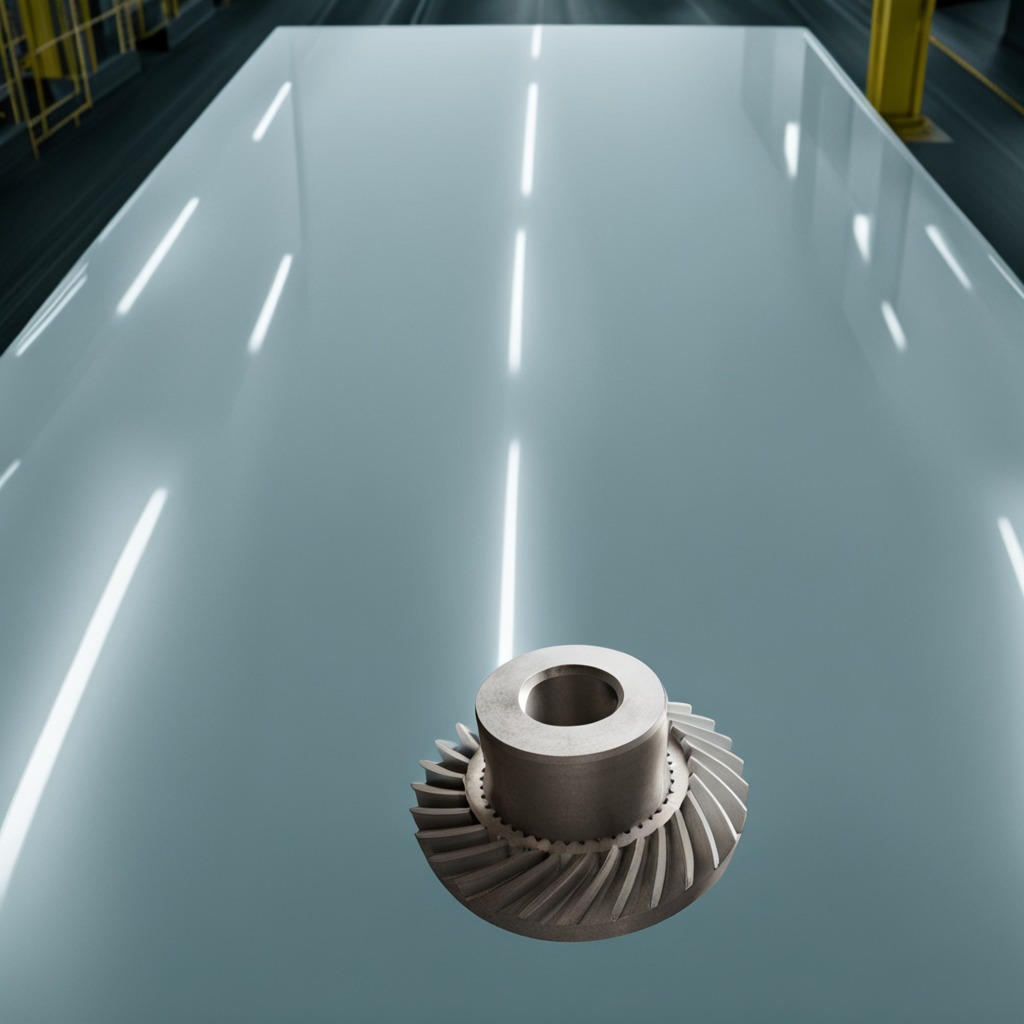
A steel gear with teeth is lying on a high-gloss table in a ship maintenance bay industrial lighting.